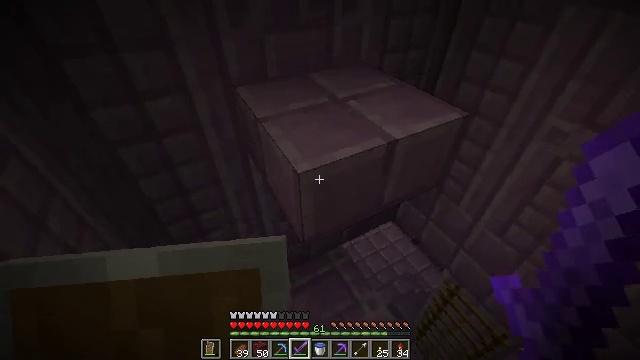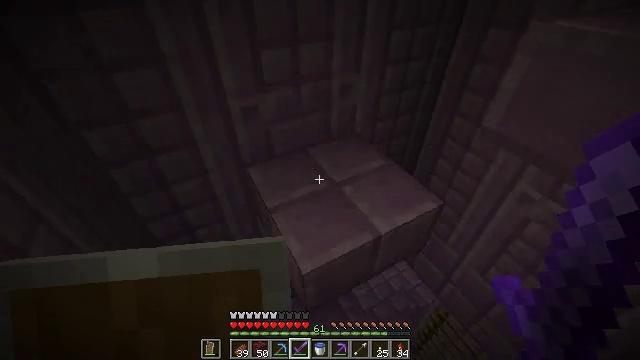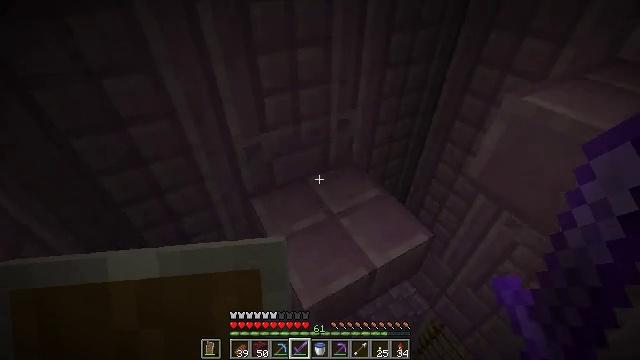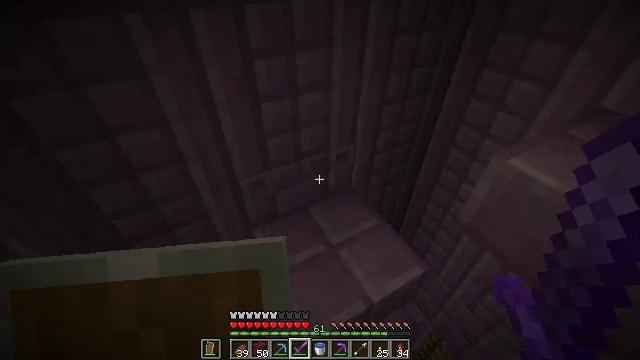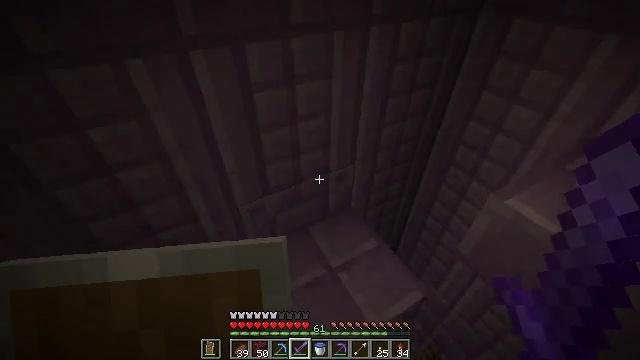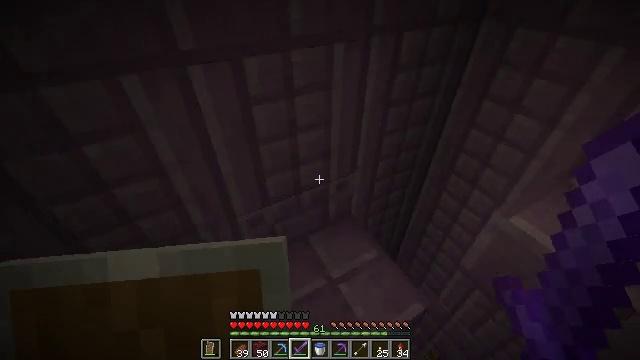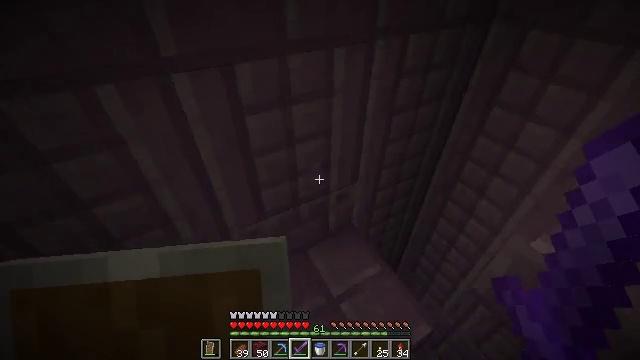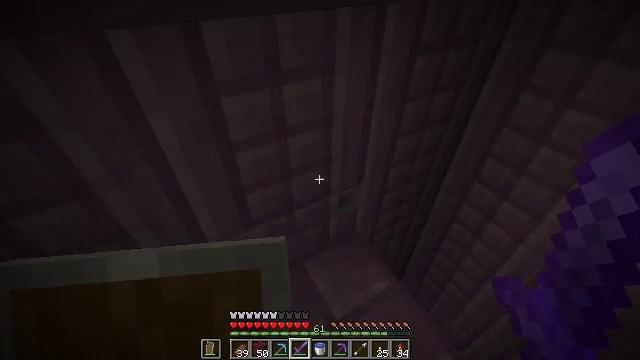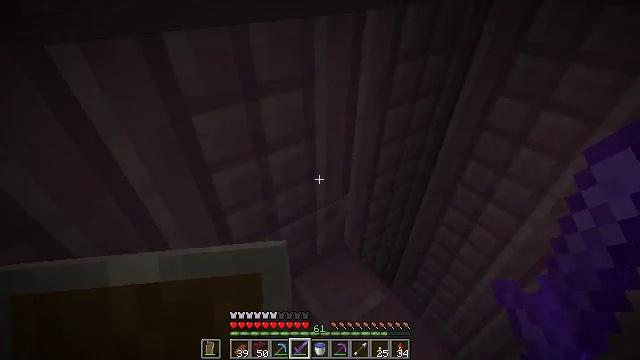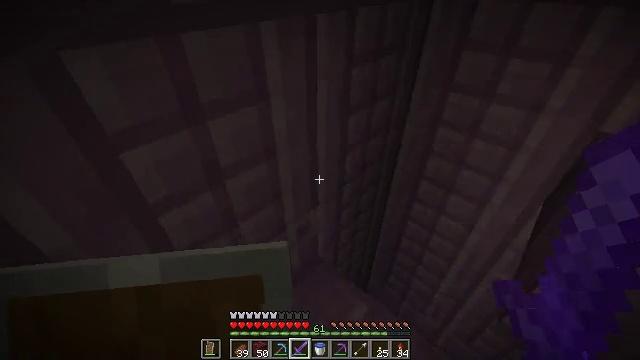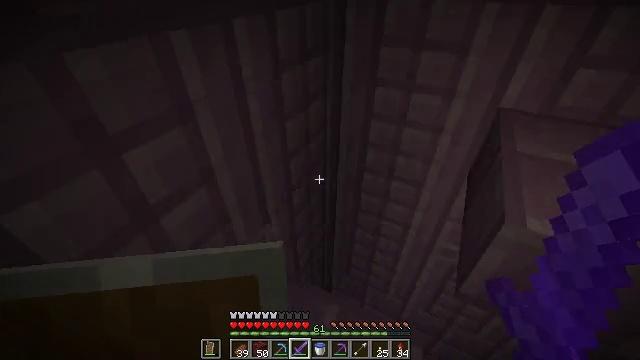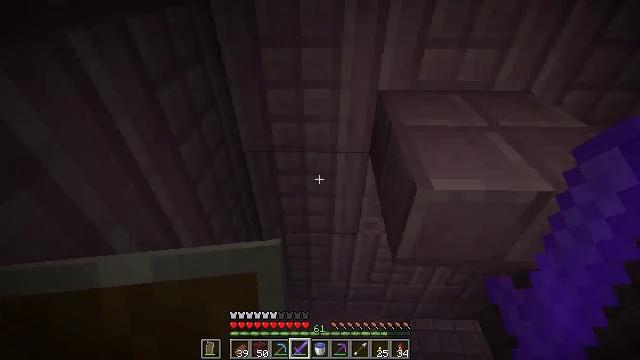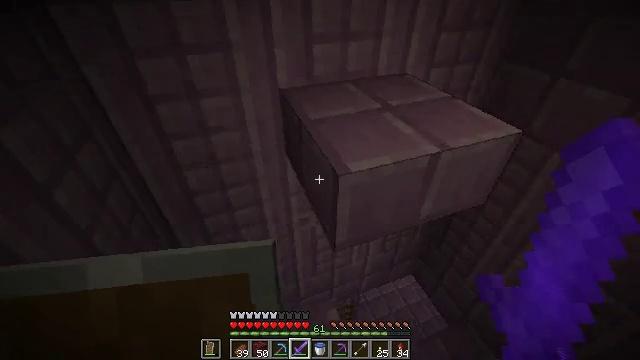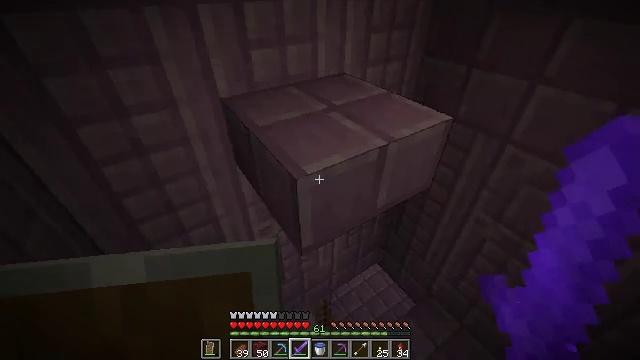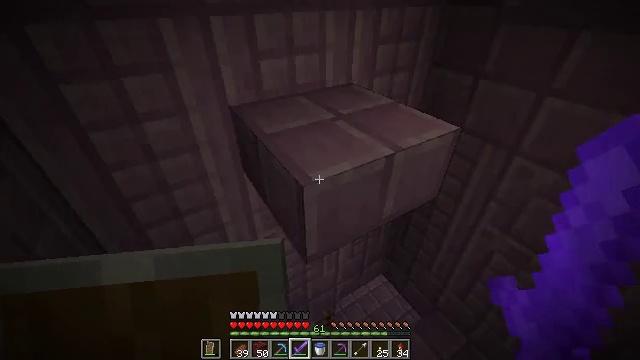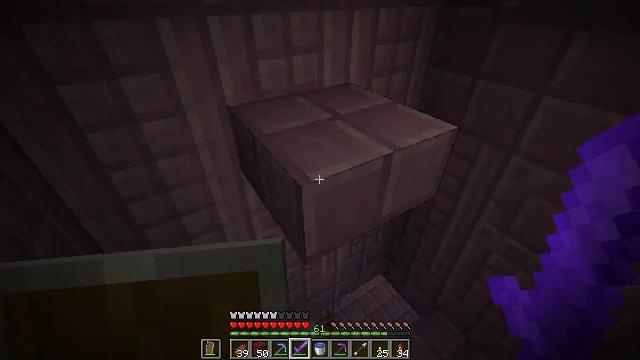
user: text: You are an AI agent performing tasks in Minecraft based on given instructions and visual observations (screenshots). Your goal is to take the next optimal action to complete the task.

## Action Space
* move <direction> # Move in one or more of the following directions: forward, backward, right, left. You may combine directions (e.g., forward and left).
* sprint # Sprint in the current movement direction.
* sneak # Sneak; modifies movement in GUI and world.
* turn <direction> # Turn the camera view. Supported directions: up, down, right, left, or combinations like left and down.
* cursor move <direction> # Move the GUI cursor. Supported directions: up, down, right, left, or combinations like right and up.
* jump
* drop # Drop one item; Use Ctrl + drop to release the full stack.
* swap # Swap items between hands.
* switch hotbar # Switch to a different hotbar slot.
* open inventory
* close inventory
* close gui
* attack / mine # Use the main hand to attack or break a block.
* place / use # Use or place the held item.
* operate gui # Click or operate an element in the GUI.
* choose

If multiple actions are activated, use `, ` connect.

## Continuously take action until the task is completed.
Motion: motion action
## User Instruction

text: Break the purpur slab from a structure.
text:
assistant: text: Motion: move forward, jump
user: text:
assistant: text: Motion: move forward, jump
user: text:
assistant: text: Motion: move forward, jump
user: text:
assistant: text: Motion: move forward, jump
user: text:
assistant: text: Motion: move forward
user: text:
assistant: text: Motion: move forward
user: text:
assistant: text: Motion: move forward
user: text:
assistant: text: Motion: turn right and up
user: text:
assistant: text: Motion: turn right
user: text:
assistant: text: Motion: turn right
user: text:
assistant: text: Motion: turn right
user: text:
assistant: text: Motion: turn right
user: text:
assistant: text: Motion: turn right
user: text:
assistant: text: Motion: turn left and up
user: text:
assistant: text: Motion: no_op
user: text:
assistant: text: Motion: turn right
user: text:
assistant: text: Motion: turn right
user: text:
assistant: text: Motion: turn down
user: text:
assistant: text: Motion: turn right
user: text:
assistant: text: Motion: no_op
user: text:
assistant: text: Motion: move forward
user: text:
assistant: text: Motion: move forward, turn left and up, jump
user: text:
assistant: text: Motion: move forward, turn left and up, jump
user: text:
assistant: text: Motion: move forward, turn left and up, jump
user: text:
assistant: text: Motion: move forward, turn left and up, jump
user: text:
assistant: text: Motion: move forward, turn left, jump
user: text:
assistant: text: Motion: move forward, jump
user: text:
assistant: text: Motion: move forward
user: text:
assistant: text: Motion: no_op
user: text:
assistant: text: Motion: no_op